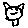
Label: cat